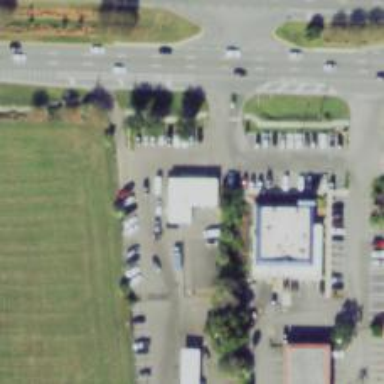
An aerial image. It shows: Car rental service.